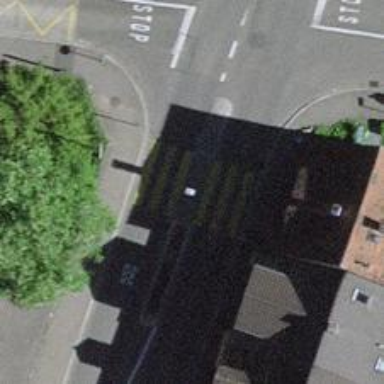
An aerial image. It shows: Uncontrolled zebra crossing on the road.